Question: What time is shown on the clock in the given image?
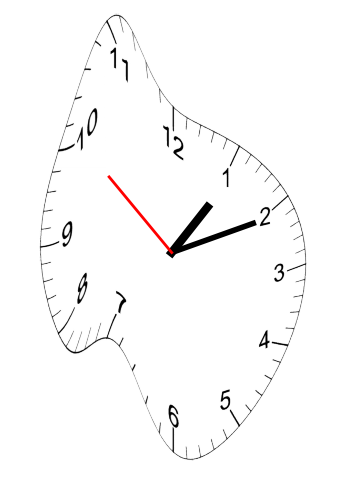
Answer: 01:10:51